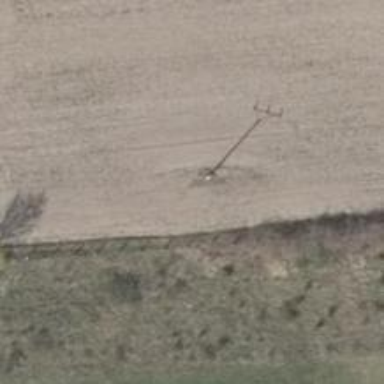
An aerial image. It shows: Minor power line.